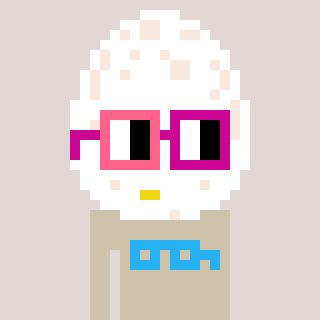
a pixel art character with square pink and red glasses, a egg-shaped head and a bege-colored body on a warm background